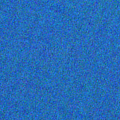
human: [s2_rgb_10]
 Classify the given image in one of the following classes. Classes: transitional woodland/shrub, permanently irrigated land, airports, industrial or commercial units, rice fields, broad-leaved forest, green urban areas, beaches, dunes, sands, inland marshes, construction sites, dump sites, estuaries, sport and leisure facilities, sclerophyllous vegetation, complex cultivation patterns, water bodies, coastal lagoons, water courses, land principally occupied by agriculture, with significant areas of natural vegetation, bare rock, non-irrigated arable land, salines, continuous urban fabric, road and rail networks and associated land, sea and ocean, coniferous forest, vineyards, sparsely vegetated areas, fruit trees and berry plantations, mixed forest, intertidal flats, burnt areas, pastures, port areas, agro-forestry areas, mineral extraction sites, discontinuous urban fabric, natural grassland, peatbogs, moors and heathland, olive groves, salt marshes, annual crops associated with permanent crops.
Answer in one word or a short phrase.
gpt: sea and ocean